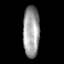
Tissue: skin
Cell type: Epithelial cells
Senescence score: 0.9525
Nuclear area (px): 823
Mean DAPI intensity: 159.446